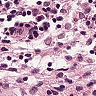
Metastatic tissue present: no